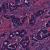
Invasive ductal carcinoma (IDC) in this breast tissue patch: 1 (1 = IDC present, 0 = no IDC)